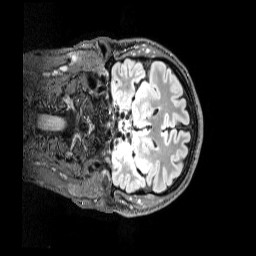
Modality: T2w
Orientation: coronal
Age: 41
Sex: male
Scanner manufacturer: siemens
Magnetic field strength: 3 T
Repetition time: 5 s
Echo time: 0.394 s